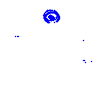
Particle: kaon